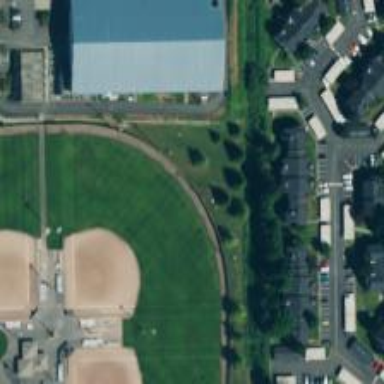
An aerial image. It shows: Baseball pitch for leisure and sports activities.